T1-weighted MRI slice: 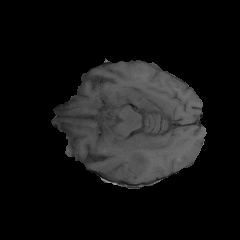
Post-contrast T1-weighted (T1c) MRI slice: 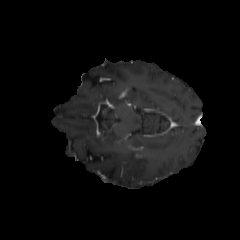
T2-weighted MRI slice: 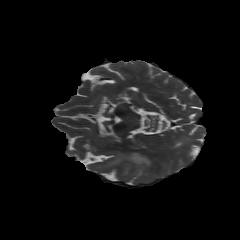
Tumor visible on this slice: yes